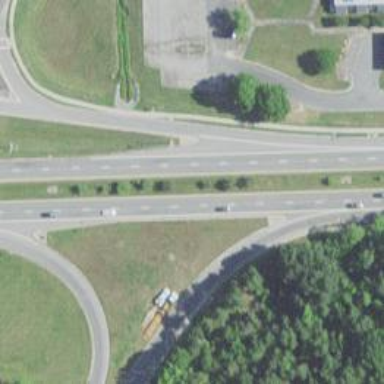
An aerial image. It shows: Trunk link highway.